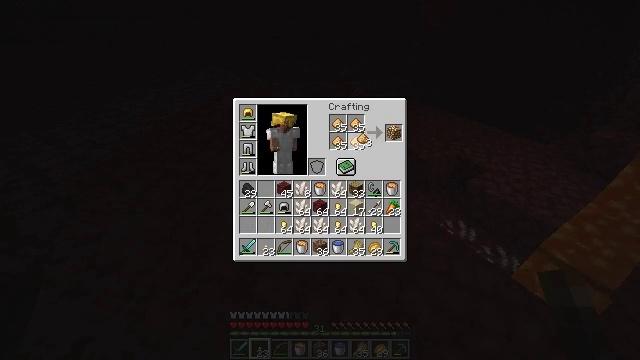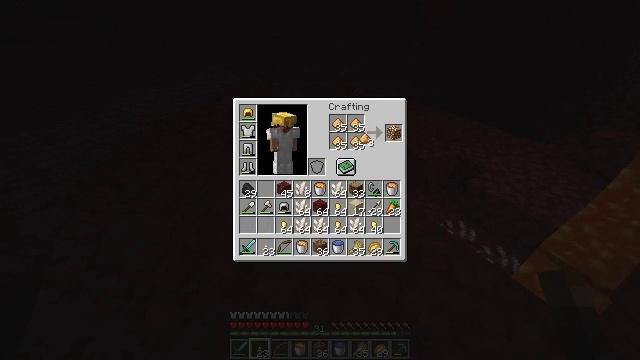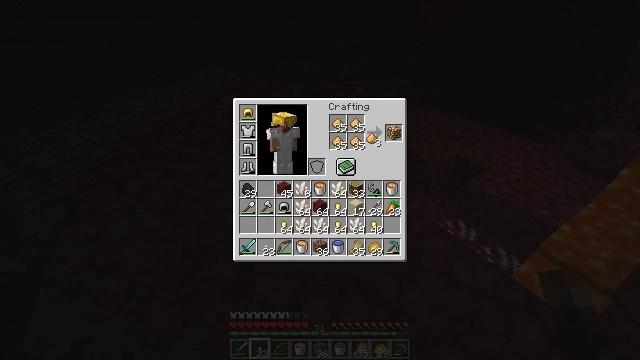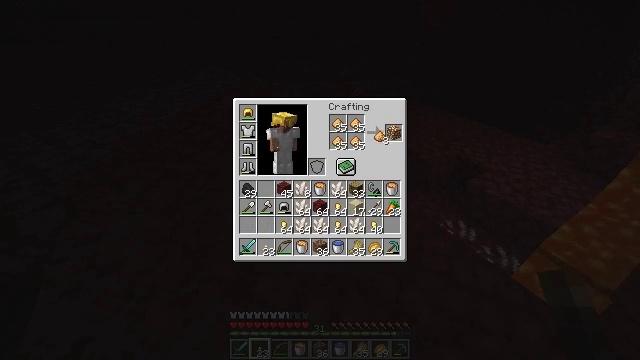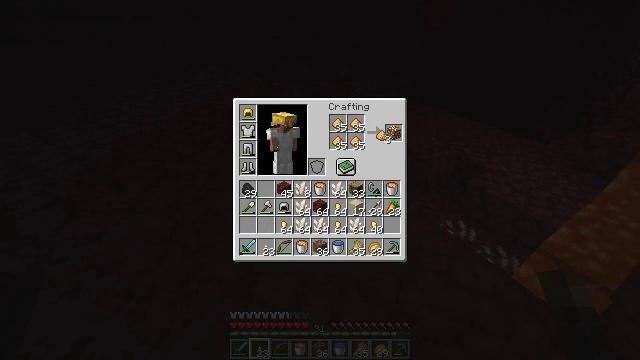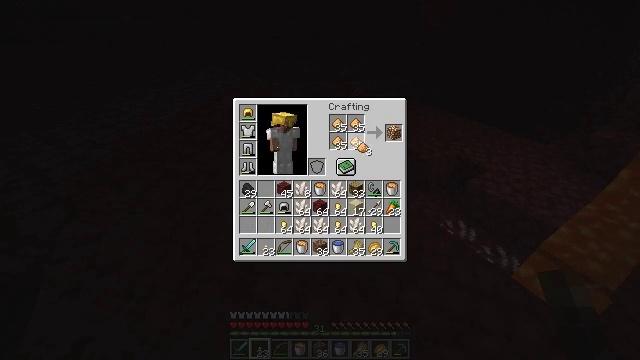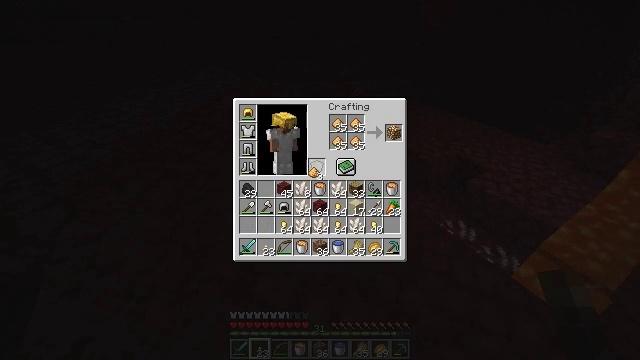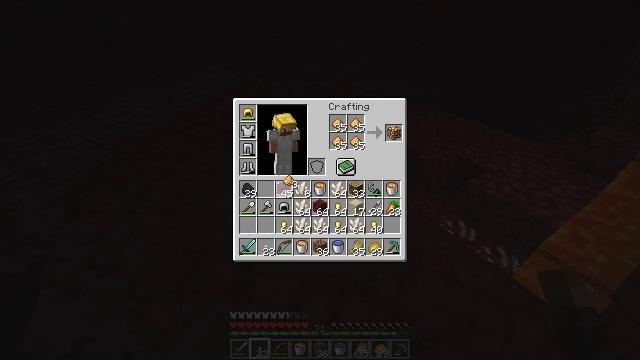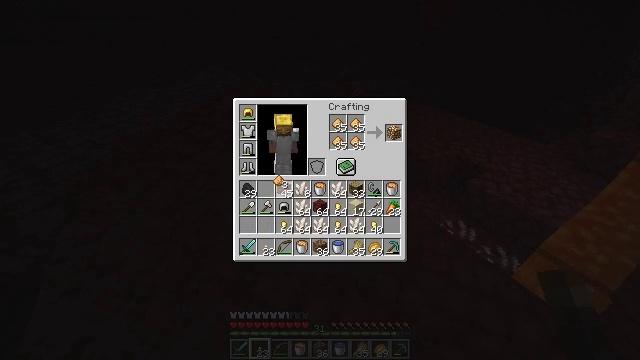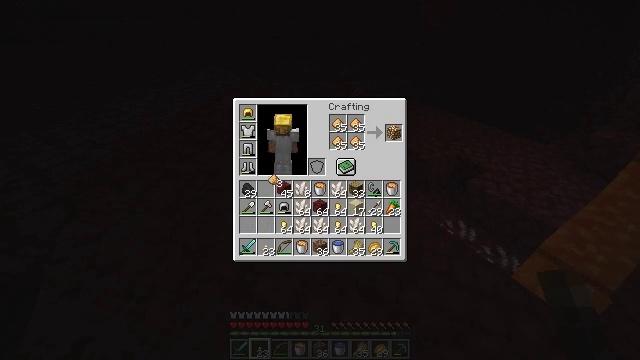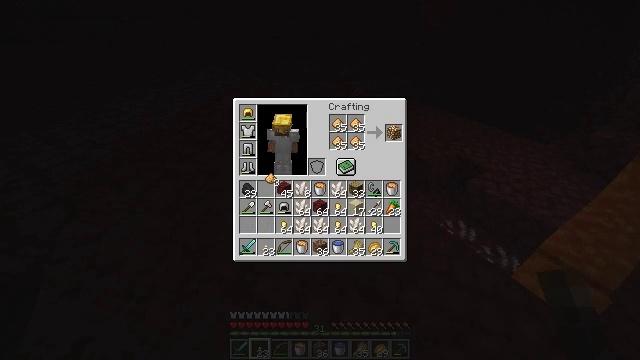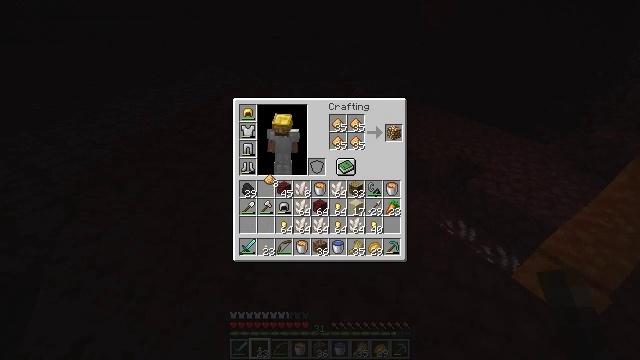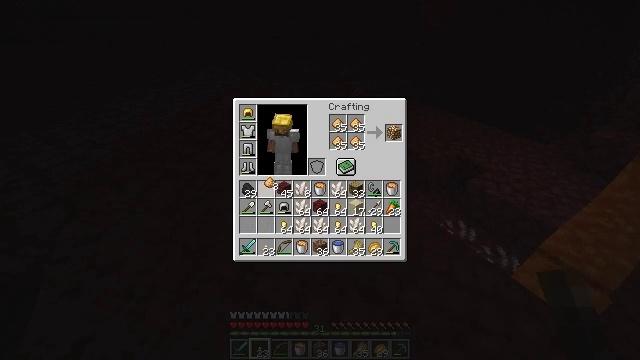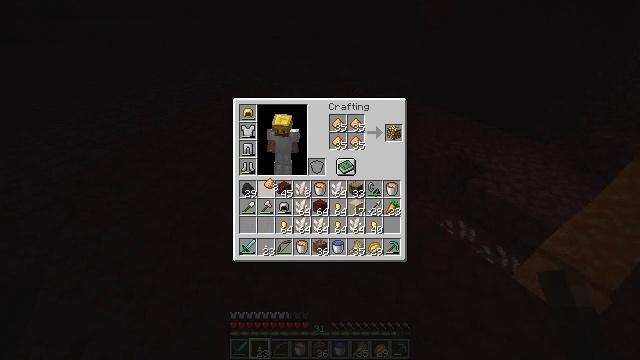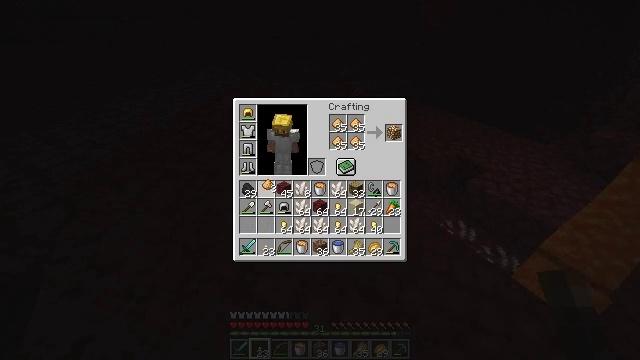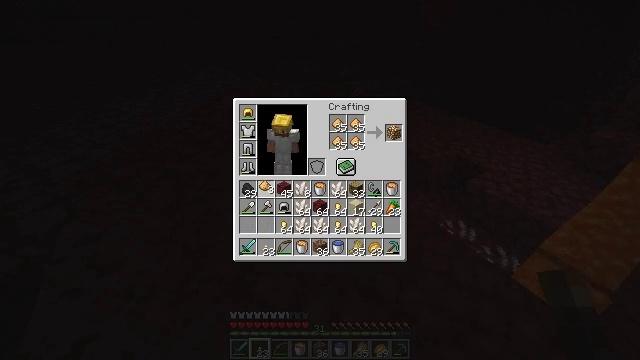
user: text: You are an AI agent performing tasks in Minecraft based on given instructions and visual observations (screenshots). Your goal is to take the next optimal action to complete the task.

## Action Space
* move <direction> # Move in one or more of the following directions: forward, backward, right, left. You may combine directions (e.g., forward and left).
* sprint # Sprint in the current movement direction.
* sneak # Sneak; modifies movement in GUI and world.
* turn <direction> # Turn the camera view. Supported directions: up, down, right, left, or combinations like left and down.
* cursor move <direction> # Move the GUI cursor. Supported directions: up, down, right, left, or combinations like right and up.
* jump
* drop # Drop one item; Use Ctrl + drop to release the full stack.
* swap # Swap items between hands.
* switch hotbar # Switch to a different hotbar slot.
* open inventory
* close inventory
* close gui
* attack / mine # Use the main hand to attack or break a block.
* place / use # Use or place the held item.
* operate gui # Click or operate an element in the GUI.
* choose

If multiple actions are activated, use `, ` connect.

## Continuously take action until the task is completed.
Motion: motion action
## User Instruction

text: Use the crafting table to make a glowstone from dust.
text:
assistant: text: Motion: no_op
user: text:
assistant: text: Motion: cursor move right
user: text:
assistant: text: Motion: cursor move right
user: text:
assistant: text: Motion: no_op
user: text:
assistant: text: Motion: cursor move left and down
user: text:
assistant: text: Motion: cursor move left and down
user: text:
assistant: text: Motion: cursor move left and down
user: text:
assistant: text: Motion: cursor move left
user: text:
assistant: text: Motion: no_op
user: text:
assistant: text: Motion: no_op
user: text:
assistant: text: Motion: no_op
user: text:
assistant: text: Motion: no_op
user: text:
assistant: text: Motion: no_op
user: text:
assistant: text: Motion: no_op
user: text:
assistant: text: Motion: no_op
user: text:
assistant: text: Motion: operate gui
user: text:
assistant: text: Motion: operate gui
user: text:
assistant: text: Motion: operate gui
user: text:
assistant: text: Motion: no_op
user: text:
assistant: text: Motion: no_op
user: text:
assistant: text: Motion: cursor move right
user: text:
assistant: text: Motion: cursor move right
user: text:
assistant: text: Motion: cursor move right and up
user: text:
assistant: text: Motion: cursor move right and up
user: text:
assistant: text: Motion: cursor move right
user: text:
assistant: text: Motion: no_op
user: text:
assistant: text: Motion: sneak
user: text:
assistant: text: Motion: sneak
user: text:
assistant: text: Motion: sneak
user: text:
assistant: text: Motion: sneak